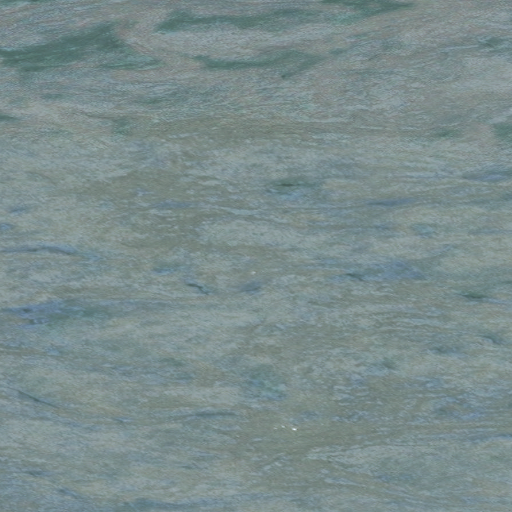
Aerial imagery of valley in Alaska named Keelaghnuk Valley containing only unknown